Interaction volume radius: 10 \u00c5
Interaction volume height: 30 \u00c5
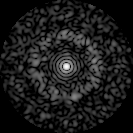
Disorder parameter: 0.8336